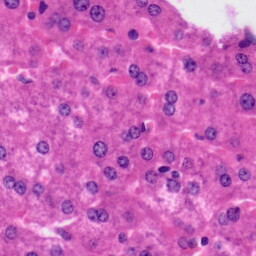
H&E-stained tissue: Liver